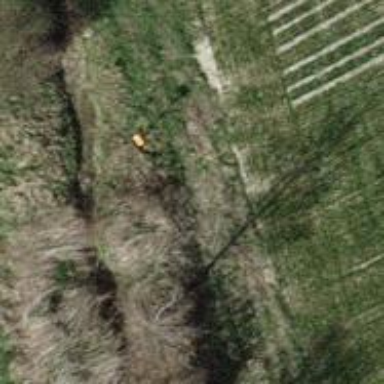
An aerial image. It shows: Pole supporting roof covering pipeline marker.